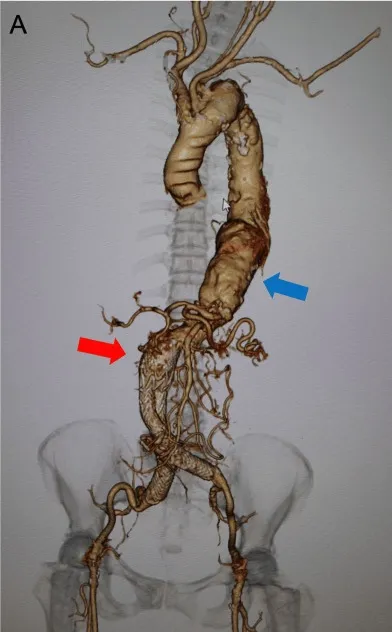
Computed tomography. A: Contrast-enhanced computed tomography (CT) reconstruction image. . Untreated thoracic aortic aneurysm, 54mm diameter (blue arrow), and abdominal aortic aneurysm after stent graft insertion (red arrow).
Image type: radiology (ct)